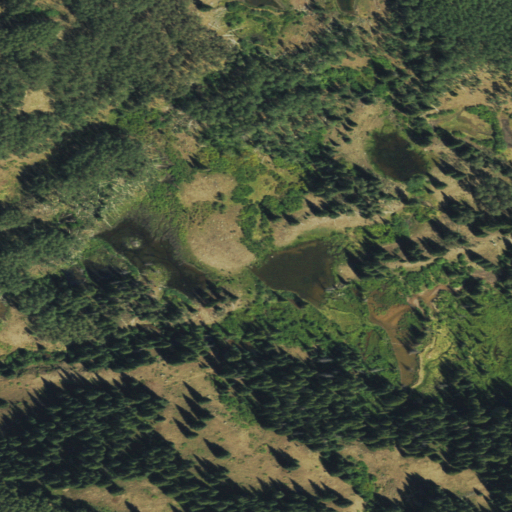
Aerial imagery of depression(s) in Colorado named Miner Basin containing deciduous forest, evergreen forest, woody wetlands, mixed forest, shrub, and grassland